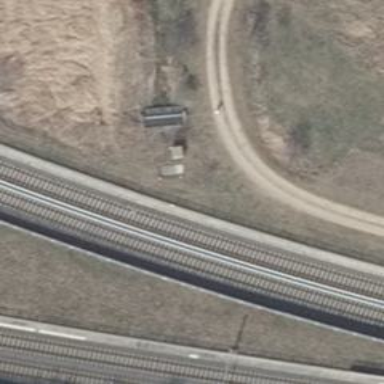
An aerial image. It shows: Tunnel.